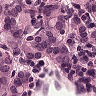
Metastatic tissue present: yes